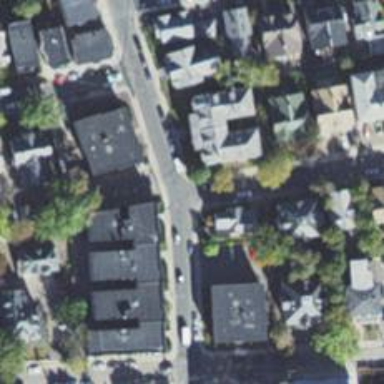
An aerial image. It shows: Residential road with asphalt surface and separate sidewalk.